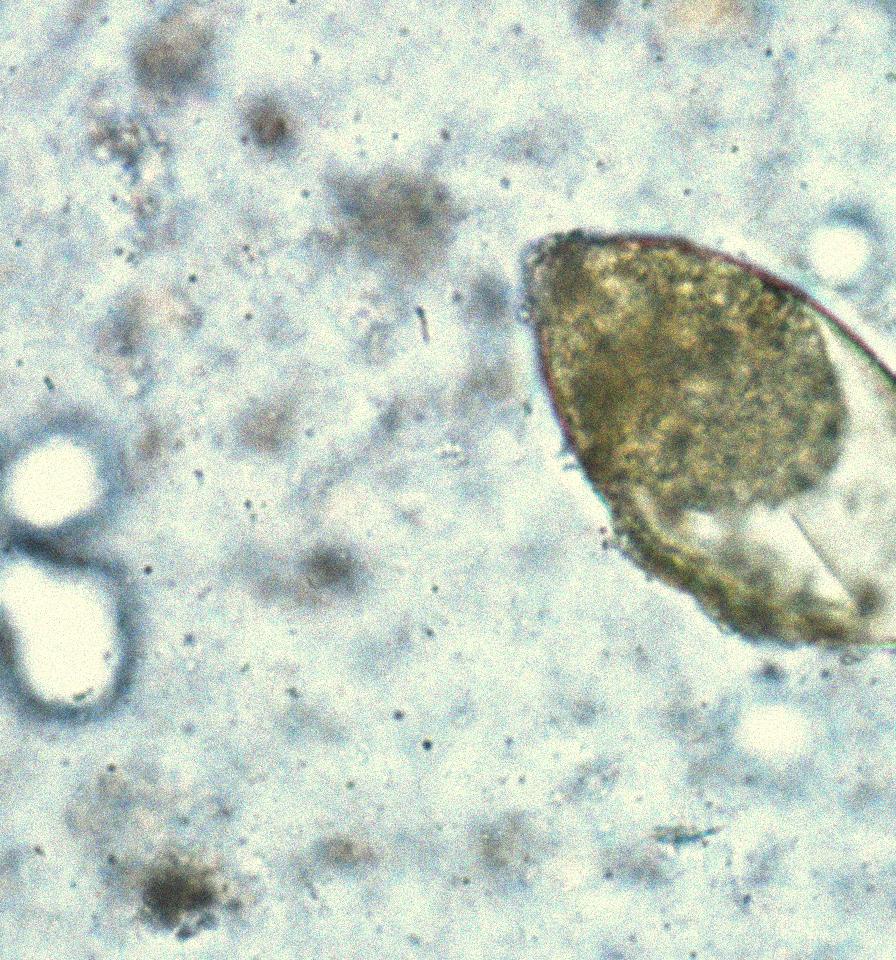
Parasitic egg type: Fasciolopsis buski